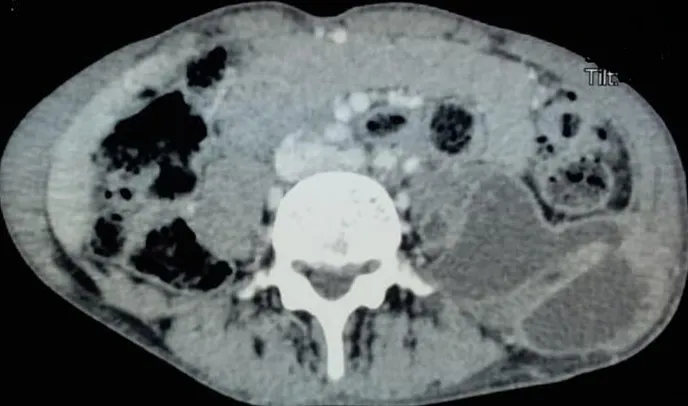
abdomino-pelvic CT showing collections in the left iliac psoas muscle and the left gluteal and the trochanteric region.
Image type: radiology (ct)